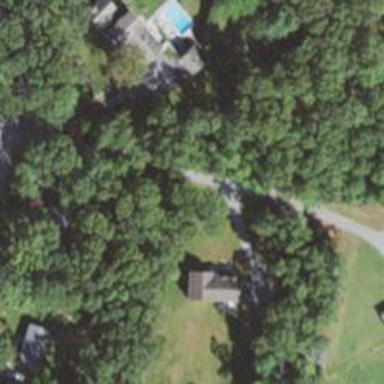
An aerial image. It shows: Residential driveway serving as service road.